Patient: sex M, age 68
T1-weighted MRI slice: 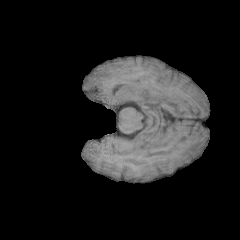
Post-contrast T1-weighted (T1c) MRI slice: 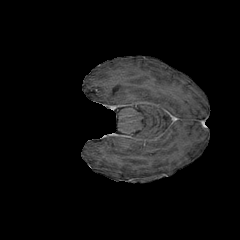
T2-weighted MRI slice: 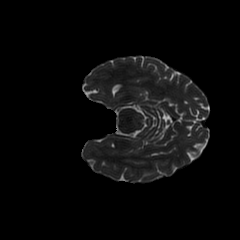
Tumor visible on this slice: no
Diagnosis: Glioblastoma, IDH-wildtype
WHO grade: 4